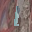
Label: 1